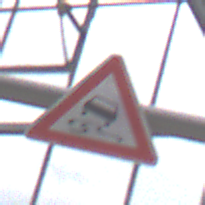
Verkehrszeichen: SchleuderOderRutschgefahr
Umgebung: Roofed, Special
Tageszeit: Midday
Wetter: Overcast
Licht: Natural
Jahreszeit: NotSpecified
Kontrast: LowContrast